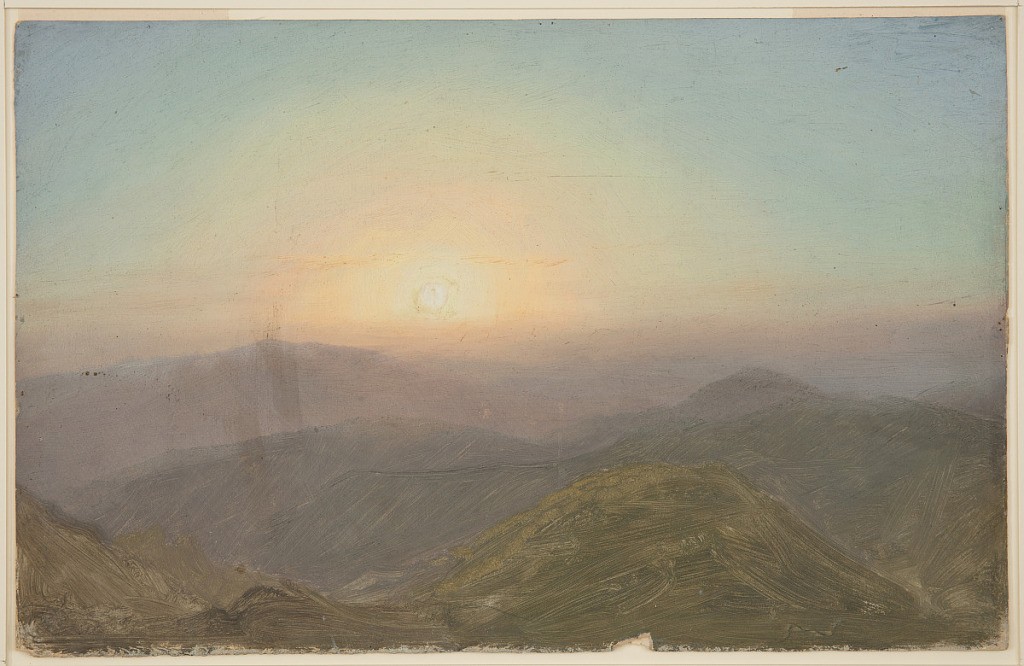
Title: Sunrise, Jamaica
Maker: Frederic Edwin Church, American, 1826–1900
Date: May–September 1865
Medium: Oil and graphite on off-white paperboard
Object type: Drawing
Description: Landscape and atmosphere sketch showing a view of the sun rising over the mountainous landscape of Jamaica, likely the Blue Mountains. Steep and lush ridges recede from the foreground, through the middle distance, and into the background. Due to atmospheric perspective, they grow more faint as they recede into the distance. At center, the rising sun lies low in the sky and illuminates the atmosphere in warm tones of cream, peach, and orange, while the clear blue sky is visible at upper left and right.